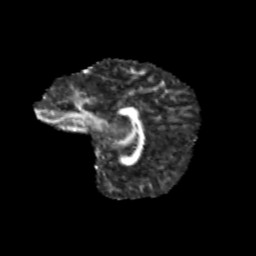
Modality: FA
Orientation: sagittal
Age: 12
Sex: female
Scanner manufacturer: siemens
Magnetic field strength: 3 T
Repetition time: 3.8 s
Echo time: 0.07 s